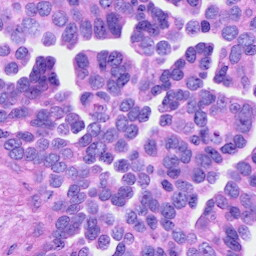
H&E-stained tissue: Ovarian